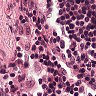
Metastatic tissue present: no